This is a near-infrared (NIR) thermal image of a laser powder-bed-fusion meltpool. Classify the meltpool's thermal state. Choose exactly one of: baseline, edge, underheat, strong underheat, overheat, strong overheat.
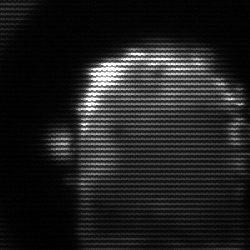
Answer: baseline